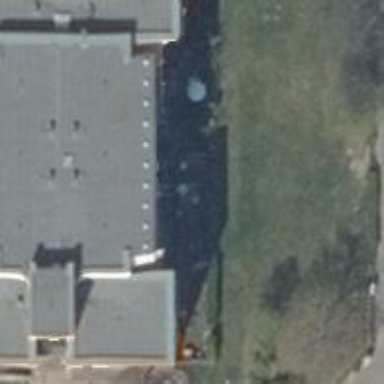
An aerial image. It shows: The image shows part of apartment building.